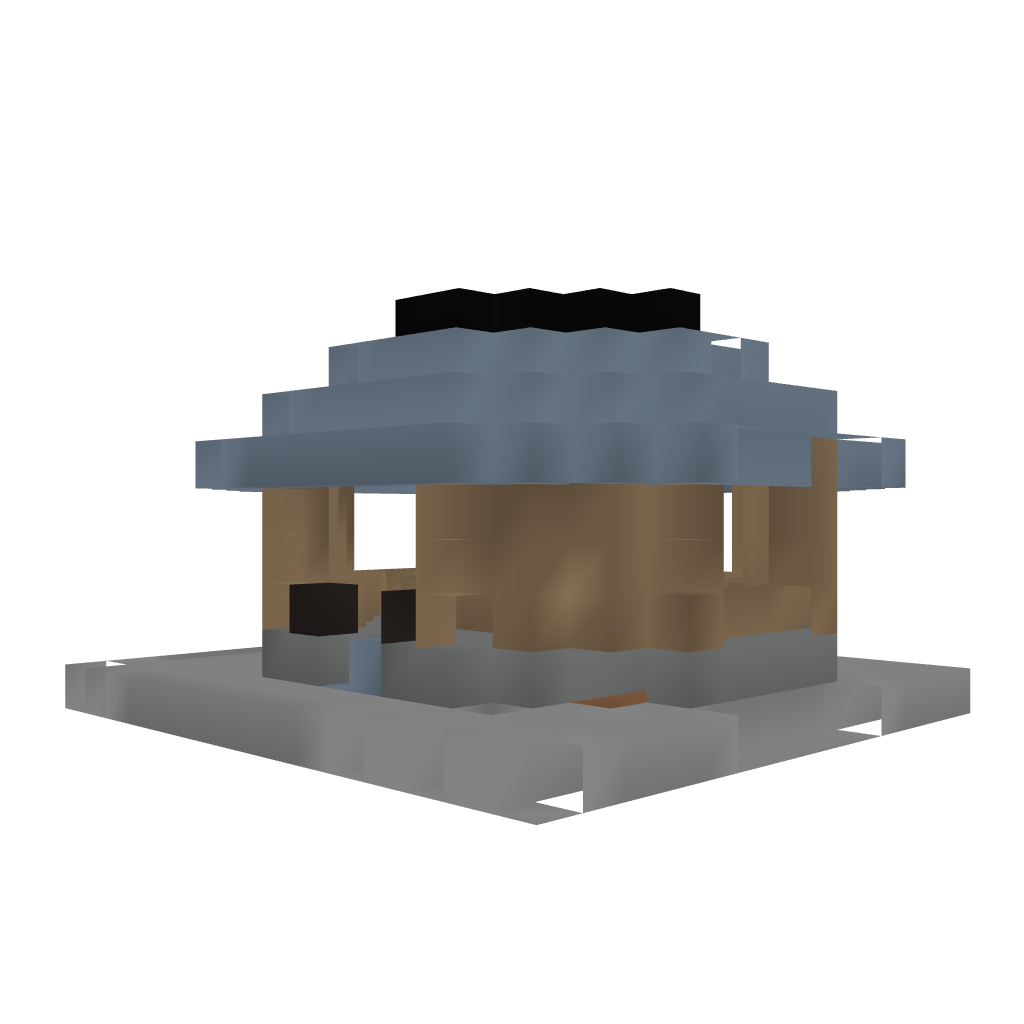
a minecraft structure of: Carnival Game #4 (Ring Toss)